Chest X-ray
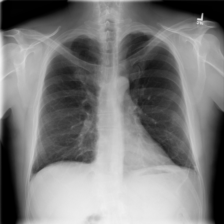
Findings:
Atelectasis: negative
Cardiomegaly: negative
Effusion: positive
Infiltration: positive
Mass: negative
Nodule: negative
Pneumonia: negative
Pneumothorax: negative
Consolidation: negative
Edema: negative
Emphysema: negative
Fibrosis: negative
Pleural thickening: positive
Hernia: negative